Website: crate-barrel
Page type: billing-address
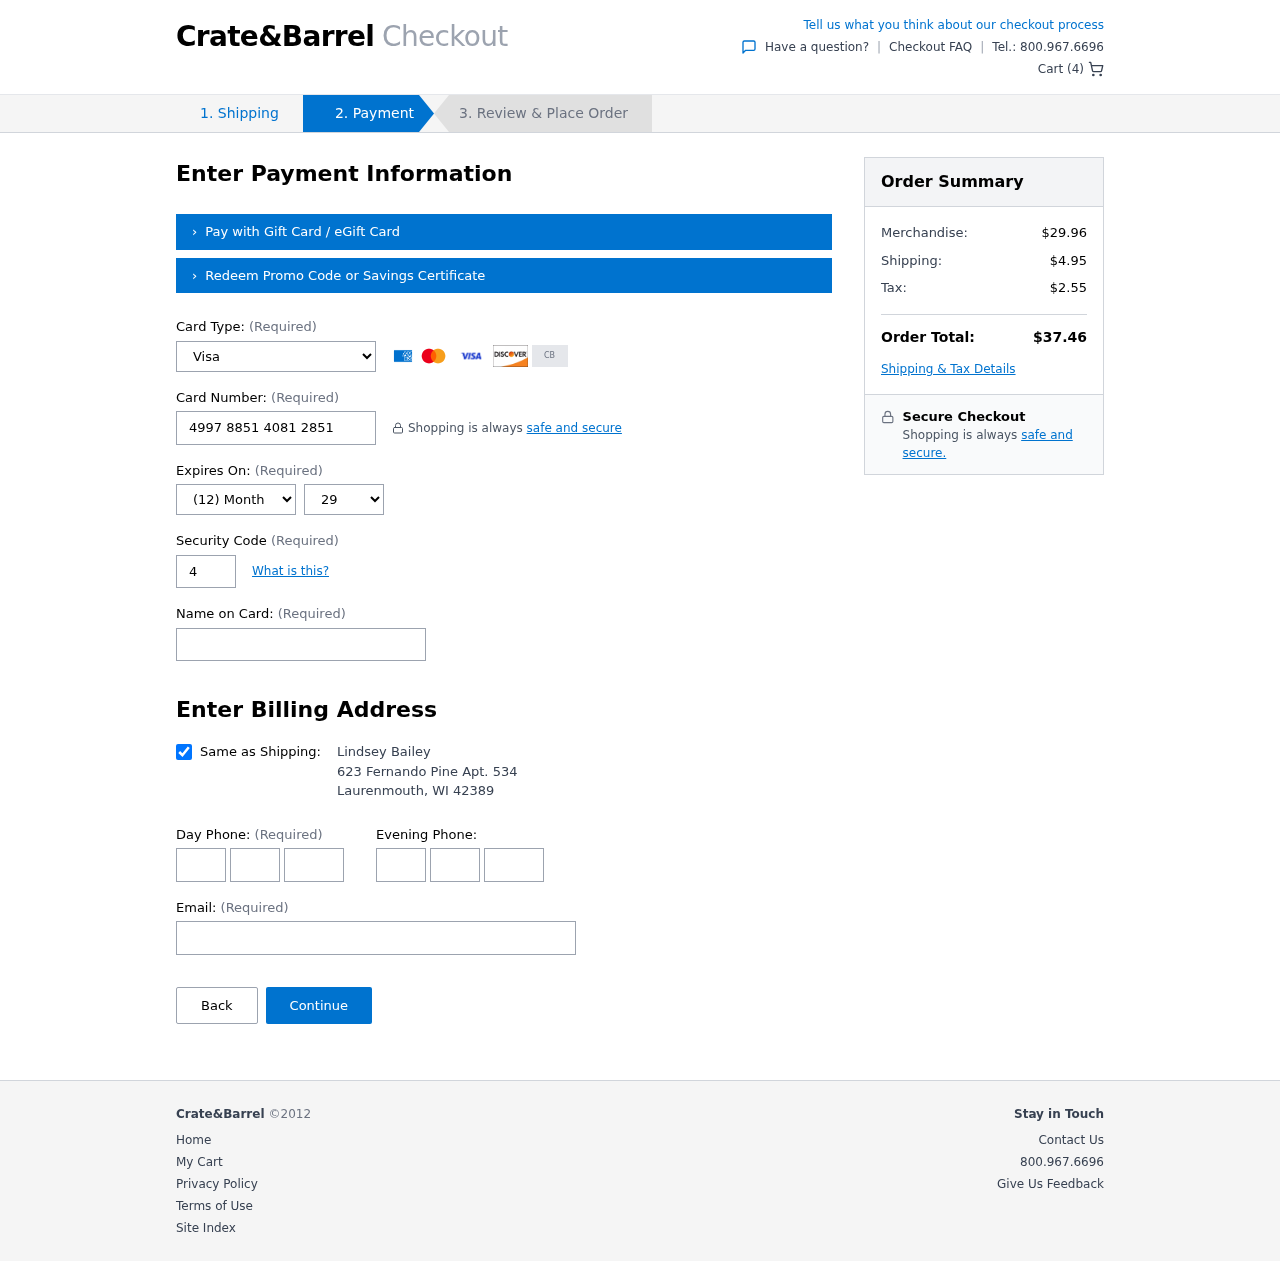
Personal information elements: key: PII_CARD_CVV
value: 475
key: PII_CARD_EXPIRY_MONTH
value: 12
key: PII_CARD_EXPIRY_YEAR
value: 29
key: PII_CARD_NUMBER
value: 4997 8851 4081 2851
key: PII_CARD_TYPE
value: Visa
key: PII_CITY
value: Laurenmouth
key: PII_EMAIL
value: lindseybailey@gmail.com
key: PII_FULLNAME
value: Lindsey Bailey
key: PII_PHONE_ALT_AREA
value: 469
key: PII_PHONE_ALT_PREFIX
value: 762
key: PII_PHONE_ALT_SUFFIX
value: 8792
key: PII_PHONE_AREA
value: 567
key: PII_PHONE_PREFIX
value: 357
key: PII_PHONE_SUFFIX
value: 8630
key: PII_POSTCODE
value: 42389
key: PII_STATE_ABBR
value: WI
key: PII_STREET
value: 623 Fernando Pine Apt. 534
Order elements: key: ORDER_NUM_ITEMS
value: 4
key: ORDER_SUBTOTAL
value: $29.96
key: ORDER_SHIPPING_COST
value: $4.95
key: ORDER_TAX
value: $2.55
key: ORDER_TOTAL
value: $37.46